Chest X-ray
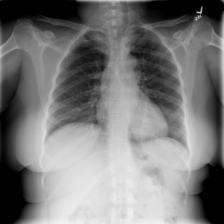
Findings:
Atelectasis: negative
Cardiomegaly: negative
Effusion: negative
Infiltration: negative
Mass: negative
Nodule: negative
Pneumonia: negative
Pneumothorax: negative
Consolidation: negative
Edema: negative
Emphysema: negative
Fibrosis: negative
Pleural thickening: negative
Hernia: negative